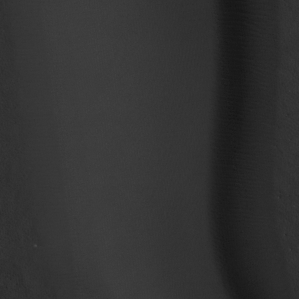
Label: non_frost